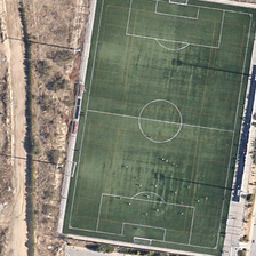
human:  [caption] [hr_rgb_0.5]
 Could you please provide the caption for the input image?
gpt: People on the football field

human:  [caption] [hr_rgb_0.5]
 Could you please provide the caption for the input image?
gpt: A lot of people are on the football field.

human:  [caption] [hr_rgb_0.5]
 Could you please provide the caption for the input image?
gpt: There are many people in football.

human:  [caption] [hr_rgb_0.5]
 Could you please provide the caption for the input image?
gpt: Many people are on the football field.

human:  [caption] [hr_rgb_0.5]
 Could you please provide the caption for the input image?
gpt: There are many people on the football field.